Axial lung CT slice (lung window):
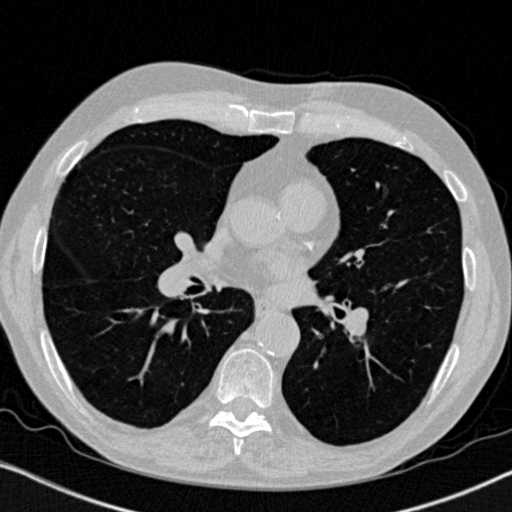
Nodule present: no